Question: I'm running the same mysqli insert query using the same parameters. It is successful about 1/3 of the time, and I cannot figure out what is going wrong.
'''
<?php
//...
$decrypted_session_key = 'unavailable'; // initialize
$res = openssl_get_privatekey($priv_key, $passphrase);
$result = openssl_private_decrypt($encrypted_session_key, $decrypted_session_key, $res, OPENSSL_PKCS1_OAEP_PADDING);
if ($decrypted_session_key == 'unavailable') {
mysqli_close($link);
echo json_encode(array('result' => 'failed', 'message' => 'failed to decrypt the session key'));
die();
}
if (!$decrypted_session_key) {
echo json_encode(array('result'=>'failed', 'message'=>'decrypted session key has failed'));
die();
}
$updated_at = date("Y-m-d H:i:s");
// save this record to the database
$result = mysqli_query($link, "INSERT INTO Session_Keys (session_id, session_key, iv, updated_at)
VALUES ($session_id, '$decrypted_session_key', '$iv', '$updated_at')");
if (!$result) {
$param_check = $session_id . " " . base64_encode($iv) . " " . base64_encode($decrypted_session_key) . " " . $updated_at;
echo json_encode(array('result'=>'failed', 'message'=>$param_check));
die();
}
// ...
}
'''
Whenever this fails, I get the last echo statement returned. My suspicion was that the php decryption routine was failing, but it's not. All of the parameters are perfect, including the decryption value. Is the problem that my insert statement is wrong? I've tried various combination of quoting the fields, but nothing consistent results.
The table structure is like this:
'session_id' int(11)
'session_key' tinyblob
'iv' tinyblob
'updated_at' datetime

I don't understand why my results are so inconsistent. If it fails, why not fail every time? If it works, why doesn't it work every time? Very confused. Any help is appreciated. Thanks!
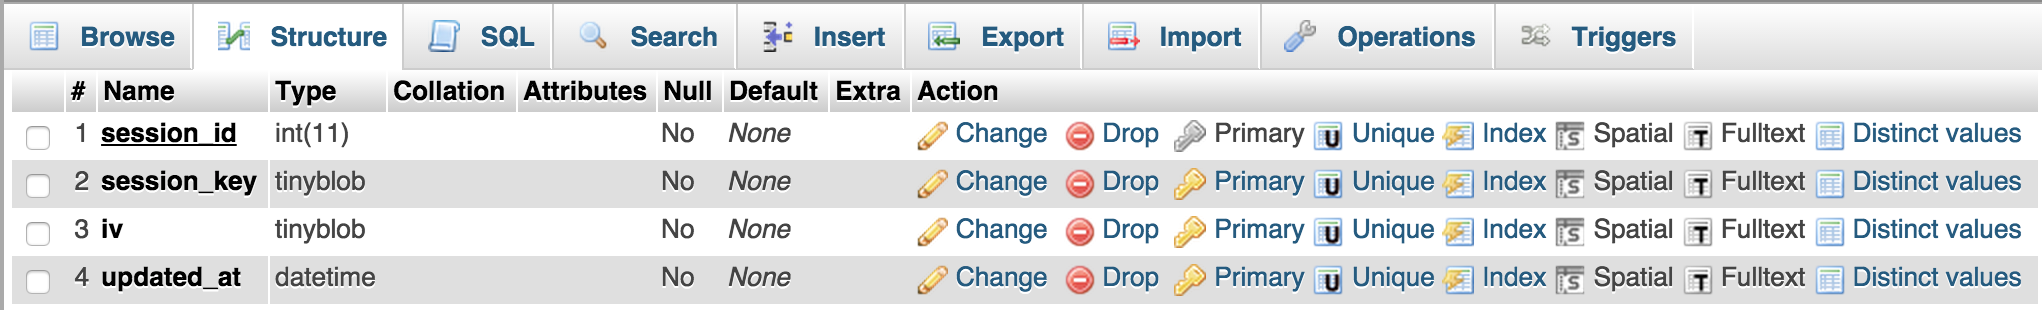
Answer: Having suggested to the OP in comments to use 'or die(mysqli_error($link))' to 'mysqli_query()' led them to find the reason why their query was failing.
Their comments:
>
and
>
---
Pulled from:
<URL>
<PHONE> is the largest int value for mysql. Just change the type from int to bigint.
-